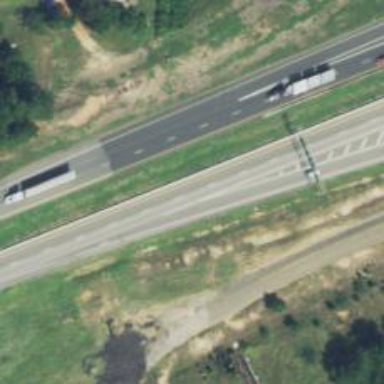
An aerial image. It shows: Asphalt motorway.